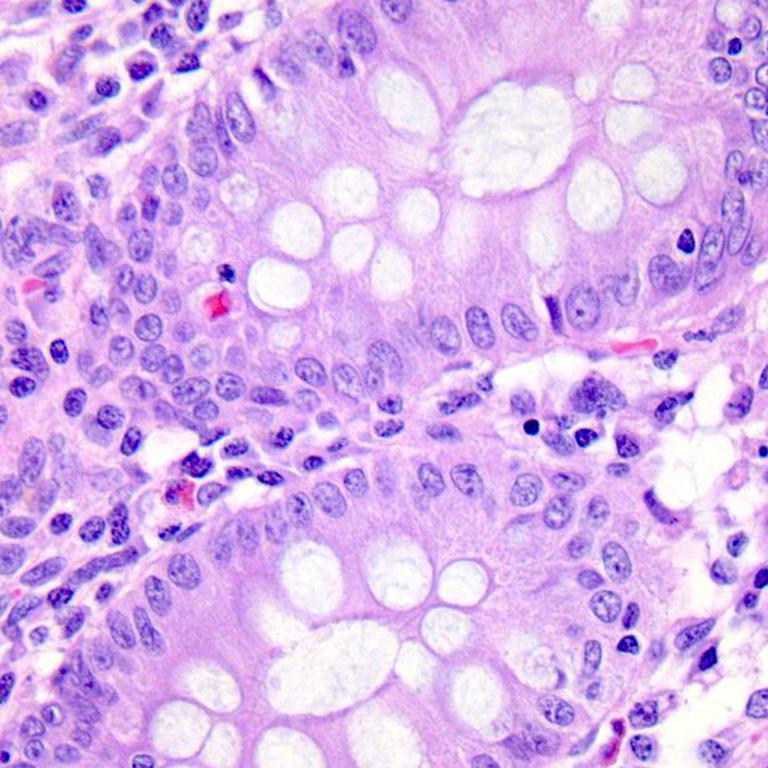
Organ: colon
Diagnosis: benign